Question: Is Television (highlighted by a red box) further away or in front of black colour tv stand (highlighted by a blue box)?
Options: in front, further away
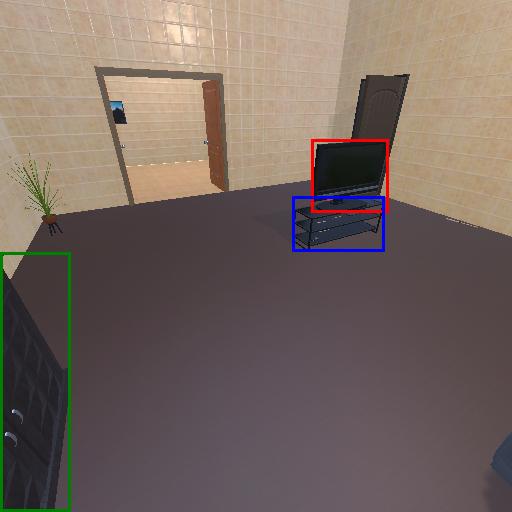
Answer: in front